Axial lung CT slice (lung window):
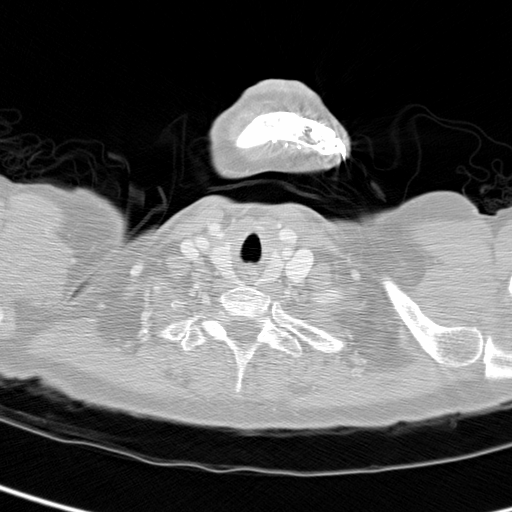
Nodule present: no